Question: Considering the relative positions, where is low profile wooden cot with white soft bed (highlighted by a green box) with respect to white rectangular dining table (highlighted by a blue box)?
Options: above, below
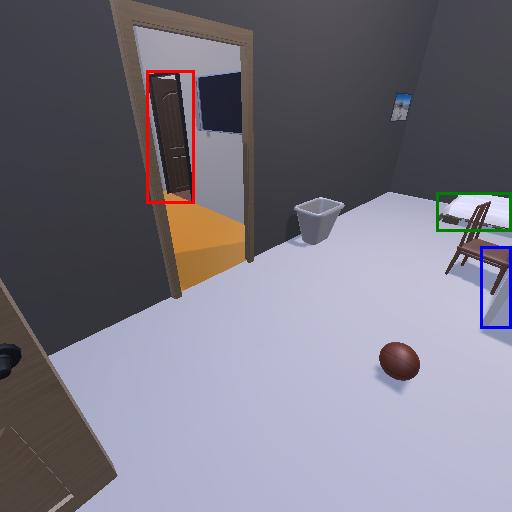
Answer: above